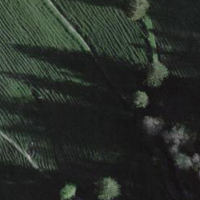
EUNIS habitat code: 24
Species observed at this site:
Tettigonia cantans
Sorbus aucuparia